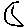
Label: moon